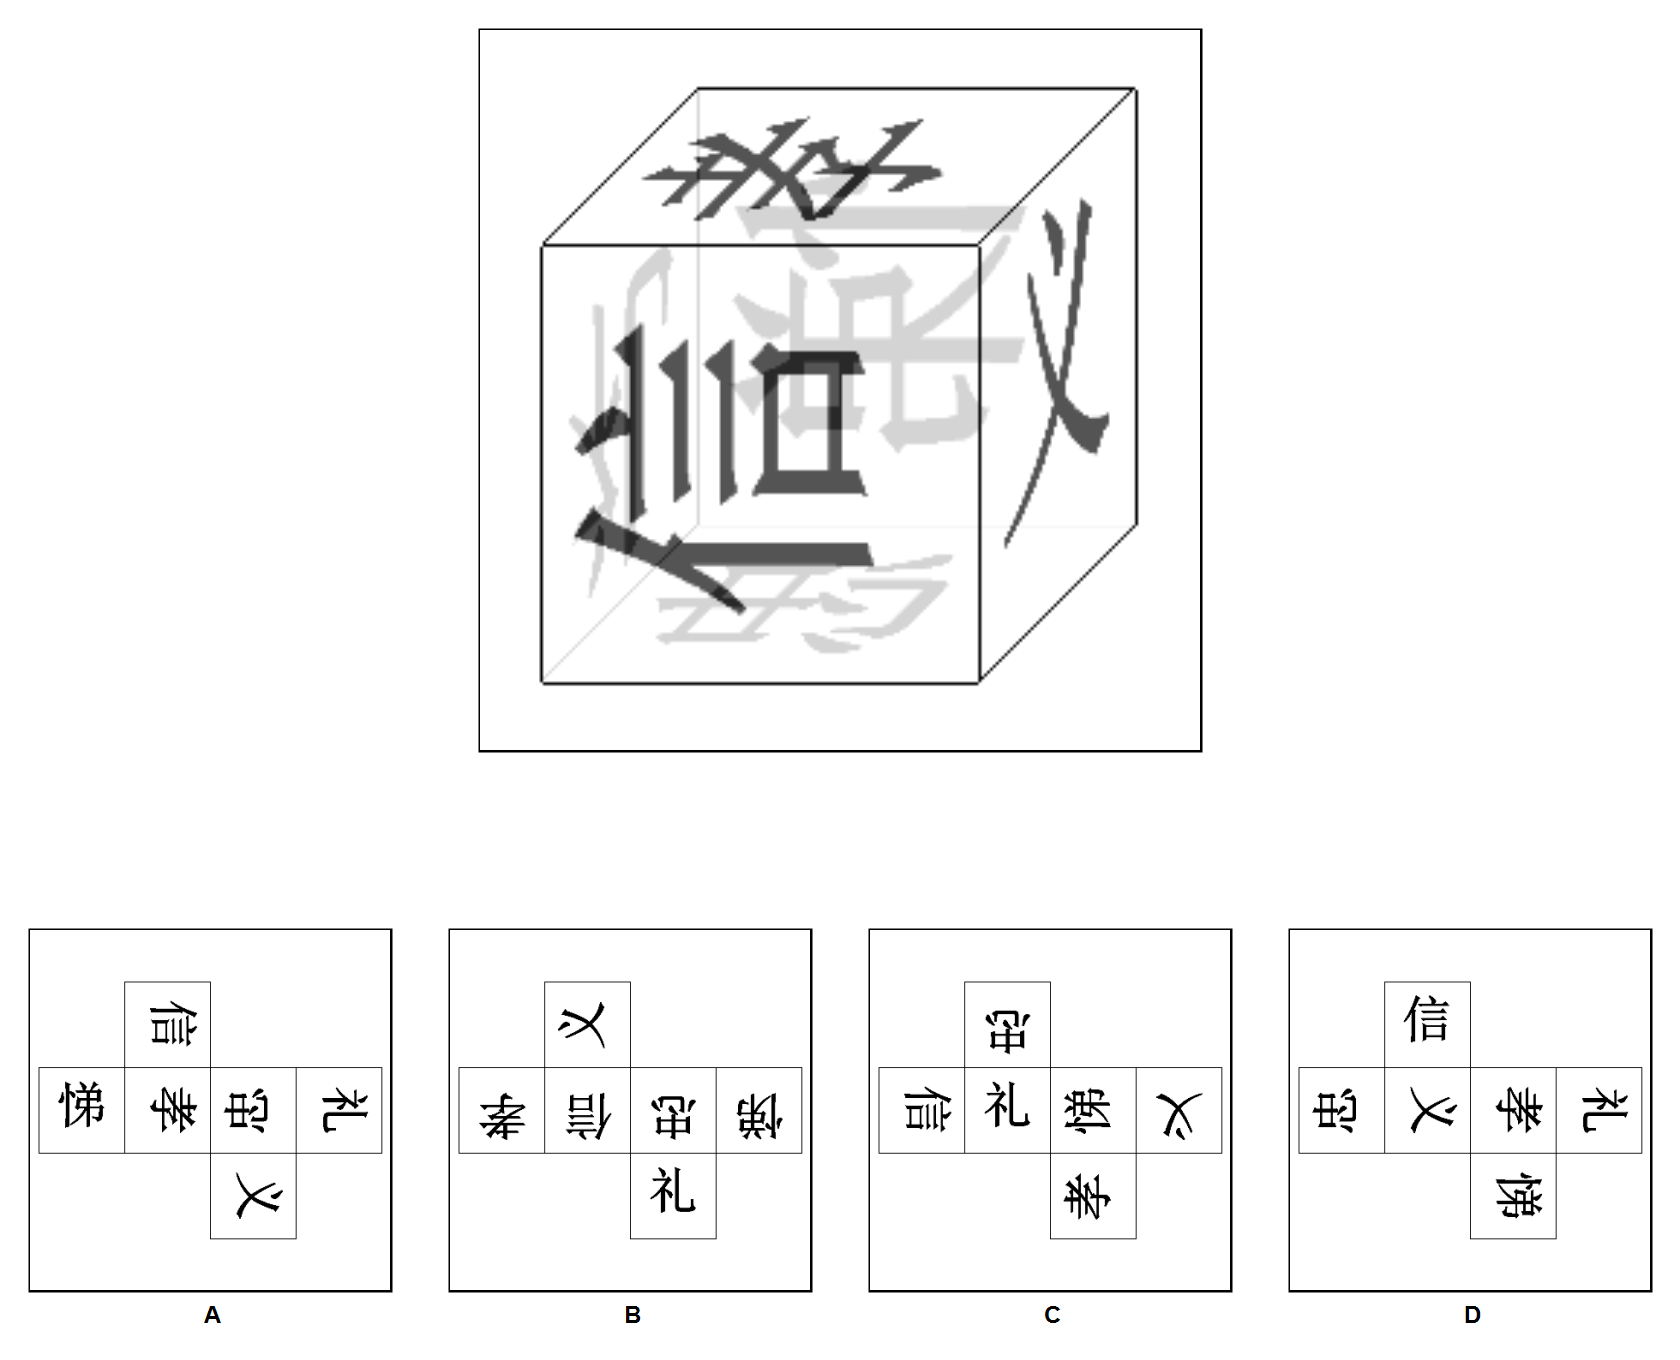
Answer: A